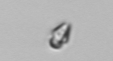
Label: Heterocapsa_rotundata